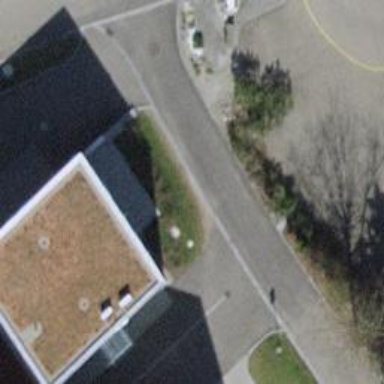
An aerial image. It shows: Office building with flat roof.